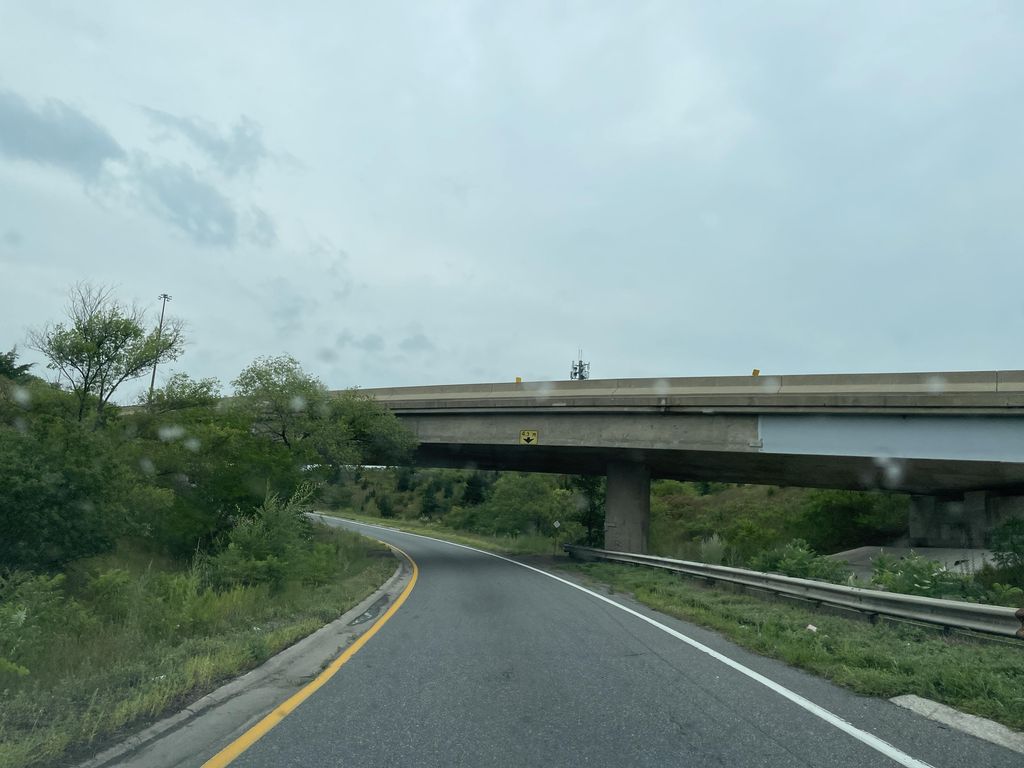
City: hamilton